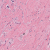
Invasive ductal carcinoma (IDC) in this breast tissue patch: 0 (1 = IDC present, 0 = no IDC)